Question: Is it possible to add a submenu to the Home Icon? Or move a new Icon in front of the home icon?
The SlidingMenu by <URL> is a good example for what i try to accomplish, but without the fancy part, just a simple drop down on the left corner.
Something like that just for the homeicon!

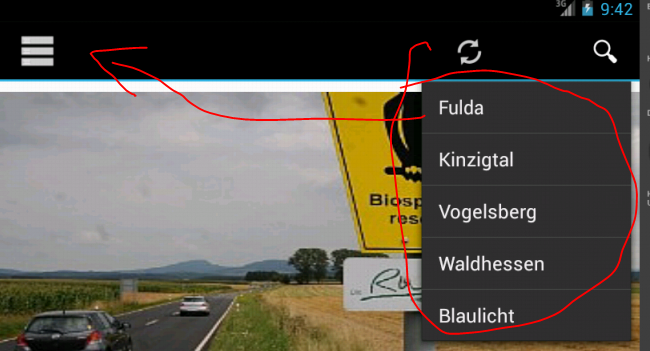
Answer: Please read this question here, <URL>. I think it shows exactly what you need, submenu.
Actually, what you can do is remove the home action item by calling:
'''
getSupportActionBar().setDisplayShowHomeEnabled(false);
'''
If you want to replace it with a drop-down menu your best bet would be constructing a Spinner and using the action bar's custom view.
'''
Spinner dropdown = new Spinner(this);
//TODO attach to an adapter of some sort
getSupportActionBar().setCustomView(dropdown);
getSupportActionBar().setDisplayShowCustomEnabled(true);
'''